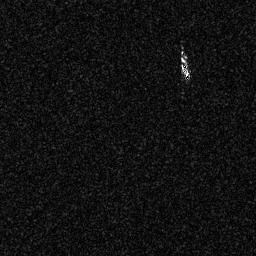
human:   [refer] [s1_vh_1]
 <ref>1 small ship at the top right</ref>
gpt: <box>[[69, 19, 74, 31, 0]]</box>